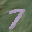
Label: 7